Question: I'm making a simple 3D scene with a character and a floor but the character is hovering, or falling through the scene if I put the y coordinate to a negative.
'''
private void createCharacters() {
CapsuleCollisionShape capsule = new CapsuleCollisionShape(3f, 4f);
character = new CharacterControl(capsule, 0.01f);
model = (Node) assetManager.loadModel("Models/Ninja/Ninja.mesh.xml");
float scale = 0.25f;
model.scale(0.05f, 0.05f, 0.05f);
model.addControl(character);
character.setPhysicsLocation(new Vector3f(0, -0.15f, 0));
model.setShadowMode(ShadowMode.CastAndReceive);
character.setViewDirection(new Vector3f(1, 0, 0));
rootNode.attachChild(model);
getPhysicsSpace().add(character);
}
'''
The above code makes the character fall through the scene. Changing it just a little bit to this makes the character hover:
'character.setPhysicsLocation(new Vector3f(0, -0.09f, 0));'

If you want to inspect all of the code it's here
'''
package adventure;
import java.applet.Applet;
import com.jme3.math.Quaternion;
import com.jme3.math.FastMath;
import java.applet.AudioClip;
import java.awt.BorderLayout;
import java.awt.Dimension;
import java.awt.Image;
import java.awt.TextArea;
import java.net.MalformedURLException;
import java.net.URL;
import java.util.ArrayList;
import java.util.List;
import com.jme3.material.RenderState.FaceCullMode;
import javax.swing.JFrame;
import javax.swing.JPanel;
import com.jme3.renderer.queue.RenderQueue.ShadowMode;
import com.jme3.animation.AnimChannel;
import com.jme3.animation.AnimControl;
import com.jme3.animation.AnimEventListener;
import com.jme3.animation.LoopMode;
import com.jme3.app.SimpleApplication;
import com.jme3.asset.BlenderKey;
import com.jme3.asset.TextureKey;
import com.jme3.asset.plugins.ZipLocator;
import com.jme3.bullet.BulletAppState;
import com.jme3.bullet.PhysicsSpace;
import com.jme3.bullet.collision.PhysicsCollisionEvent;
import com.jme3.bullet.collision.PhysicsCollisionListener;
import com.jme3.bullet.collision.shapes.CapsuleCollisionShape;
import com.jme3.bullet.collision.shapes.CollisionShape;
import com.jme3.bullet.collision.shapes.SphereCollisionShape;
import com.jme3.bullet.control.CharacterControl;
import com.jme3.bullet.control.RigidBodyControl;
import com.jme3.bullet.util.CollisionShapeFactory;
import com.jme3.effect.ParticleEmitter;
import com.jme3.effect.ParticleMesh.Type;
import com.jme3.effect.shapes.EmitterSphereShape;
import com.jme3.input.ChaseCamera;
import com.jme3.input.KeyInput;
import com.jme3.input.controls.ActionListener;
import com.jme3.input.controls.KeyTrigger;
import com.jme3.light.DirectionalLight;
import com.jme3.material.Material;
import com.jme3.math.ColorRGBA;
import com.jme3.math.Vector2f;
import com.jme3.math.Vector3f;
import com.jme3.post.FilterPostProcessor;
import com.jme3.post.filters.BloomFilter;
import com.jme3.renderer.Camera;
import com.jme3.renderer.queue.RenderQueue.ShadowMode;
import com.jme3.scene.Geometry;
import com.jme3.scene.Node;
import com.jme3.scene.Spatial;
import com.jme3.scene.shape.Box;
import com.jme3.scene.shape.Sphere;
import com.jme3.scene.shape.Sphere.TextureMode;
import com.jme3.system.AppSettings;
import com.jme3.system.JmeCanvasContext;
import com.jme3.terrain.geomipmap.TerrainLodControl;
import com.jme3.terrain.geomipmap.TerrainQuad;
import com.jme3.terrain.heightmap.AbstractHeightMap;
import com.jme3.terrain.heightmap.ImageBasedHeightMap;
import com.jme3.texture.Texture;
import com.jme3.texture.Texture.WrapMode;
import com.jme3.util.SkyFactory;
public class MountainWorld extends SimpleApplication implements ActionListener,
PhysicsCollisionListener, AnimEventListener, Playable {
/** Prepare Materials */
Material wall_mat;
Material stone_mat;
Material floor_mat;
/** Prepare geometries and physical nodes for bricks and cannon balls. */
private RigidBodyControl brick_phy;
private static final Box box;
private RigidBodyControl ball_phy;
private static final Sphere sphere;
private RigidBodyControl floor_phy;
private static final Box floor;
/** dimensions used for bricks and wall */
private static final float brickLength = 0.48f;
private static final float brickWidth = 0.24f;
private static final float brickHeight = 0.12f;
static {
/** Initialize the cannon ball geometry */
sphere = new Sphere(32, 32, 0.4f, true, false);
sphere.setTextureMode(TextureMode.Projected);
/** Initialize the brick geometry */
box = new Box(Vector3f.ZERO, brickLength, brickHeight, brickWidth);
box.scaleTextureCoordinates(new Vector2f(1f, .5f));
/** Initialize the floor geometry */
floor = new Box(Vector3f.ZERO, 10f, 0.1f, 5f);
floor.scaleTextureCoordinates(new Vector2f(3, 6));
}
private static World world;
private static Person person;
private static Player dplayer;
private static TextArea textarea;
private BulletAppState bulletAppState;
private AnimChannel channel;
private AnimControl control;
// character
CharacterControl character;
Node model;
// temp vectors
Vector3f walkDirection = new Vector3f();
// terrain
TerrainQuad terrain;
RigidBodyControl terrainPhysicsNode;
// Materials
Material matRock;
Material matBullet;
// animation
AnimChannel animationChannel;
AnimChannel shootingChannel;
AnimControl animationControl;
float airTime = 0;
// camera
boolean left = false, right = false, up = false, down = false;
ChaseCamera chaseCam;
// bullet
Sphere bullet;
SphereCollisionShape bulletCollisionShape;
// explosion
ParticleEmitter effect;
// brick wall
Box brick;
float bLength = 0.8f;
float bWidth = 0.4f;
float bHeight = 0.4f;
FilterPostProcessor fpp;
private Spatial sceneModel;
private RigidBodyControl landscape;
public static void main(String[] args) {
java.awt.EventQueue.invokeLater(new Runnable() {
public void run() {
AppSettings settings = new AppSettings(true);
settings.setWidth(850);
settings.setHeight(440);
MountainWorld canvasApplication = new MountainWorld();
canvasApplication.setSettings(settings);
canvasApplication.createCanvas(); // create canvas!
JmeCanvasContext ctx = (JmeCanvasContext) canvasApplication
.getContext();
ctx.setSystemListener(canvasApplication);
Dimension dim = new Dimension(640, 480);
ctx.getCanvas().setPreferredSize(dim);
JFrame window = new JFrame("Mountain World");
window.setDefaultCloseOperation(JFrame.EXIT_ON_CLOSE);
JPanel panel = new JPanel(new BorderLayout()); // a panel
world = new DungeonWorld(canvasApplication);
person = new Person(world, "You", null);
dplayer = new Player(world, person);
Commands commands = new Commands(person);
textarea = new TextArea("", 10, 60,
TextArea.SCROLLBARS_VERTICAL_ONLY);
textarea.append("You are in a mountain. The trolls live here.
");
textarea.setEditable(false);
panel.add("West", ctx.getCanvas());
panel.add("East", commands);
panel.add("South", textarea);
window.add(panel);
window.pack();
window.setVisible(true);
canvasApplication.startCanvas();
}
});
}
@Override
public void simpleInitApp() {
bulletAppState = new BulletAppState();
bulletAppState.setThreadingType(BulletAppState.ThreadingType.PARALLEL);
stateManager.attach(bulletAppState);
setupKeys();
//prepareBullet();
//prepareEffect();
createLight();
//createSky();
initMaterials();
initFloor();
//createTerrain();
//createWall();
createCharacters();
setupChaseCamera();
setupAnimationController();
setupFilter();
}
/** Make a solid floor and add it to the scene. */
public void initFloor() {
Geometry floor_geo = new Geometry("Floor", floor);
floor_geo.setMaterial(floor_mat);
floor_geo.setLocalTranslation(0, -0.1f, 0);
this.rootNode.attachChild(floor_geo);
/* Make the floor physical with mass 0.0f! */
floor_phy = new RigidBodyControl(0.0f);
floor_geo.addControl(floor_phy);
bulletAppState.getPhysicsSpace().add(floor_phy);
}
/** Initialize the materials used in this scene. */
public void initMaterials() {
wall_mat = new Material(assetManager, "Common/MatDefs/Misc/Unshaded.j3md");
TextureKey key = new TextureKey("Textures/Terrain/BrickWall/BrickWall.jpg");
key.setGenerateMips(true);
Texture tex = assetManager.loadTexture(key);
wall_mat.setTexture("ColorMap", tex);
stone_mat = new Material(assetManager, "Common/MatDefs/Misc/Unshaded.j3md");
TextureKey key2 = new TextureKey("Textures/Terrain/Rock/Rock.PNG");
key2.setGenerateMips(true);
Texture tex2 = assetManager.loadTexture(key2);
stone_mat.setTexture("ColorMap", tex2);
floor_mat = new Material(assetManager, "Common/MatDefs/Misc/Unshaded.j3md");
TextureKey key3 = new TextureKey("Textures/Terrain/Pond/Pond.jpg");
key3.setGenerateMips(true);
Texture tex3 = assetManager.loadTexture(key3);
tex3.setWrap(WrapMode.Repeat);
floor_mat.setTexture("ColorMap", tex3);
}
private void setupFilter() {
FilterPostProcessor fpp = new FilterPostProcessor(assetManager);
BloomFilter bloom = new BloomFilter(BloomFilter.GlowMode.Objects);
fpp.addFilter(bloom);
viewPort.addProcessor(fpp);
}
private PhysicsSpace getPhysicsSpace() {
return bulletAppState.getPhysicsSpace();
}
private void setupKeys() {
inputManager.addMapping("wireframe", new KeyTrigger(KeyInput.KEY_T));
inputManager.addListener(this, "wireframe");
inputManager.addMapping("CharLeft", new KeyTrigger(KeyInput.KEY_A));
inputManager.addMapping("CharRight", new KeyTrigger(KeyInput.KEY_D));
inputManager.addMapping("CharUp", new KeyTrigger(KeyInput.KEY_W));
inputManager.addMapping("CharDown", new KeyTrigger(KeyInput.KEY_S));
inputManager.addMapping("CharSpace",
new KeyTrigger(KeyInput.KEY_RETURN));
inputManager
.addMapping("CharShoot", new KeyTrigger(KeyInput.KEY_SPACE));
inputManager.addListener(this, "CharLeft");
inputManager.addListener(this, "CharRight");
inputManager.addListener(this, "CharUp");
inputManager.addListener(this, "CharDown");
inputManager.addListener(this, "CharSpace");
inputManager.addListener(this, "CharShoot");
}
private void createWall() {
float xOff = -144;
float zOff = -40;
float startpt = bLength / 4 - xOff;
float height = 6.1f;
brick = new Box(Vector3f.ZERO, bLength, bHeight, bWidth);
brick.scaleTextureCoordinates(new Vector2f(1f, .5f));
for (int j = 0; j < 15; j++) {
for (int i = 0; i < 4; i++) {
Vector3f vt = new Vector3f(i * bLength * 2 + startpt, bHeight
+ height, zOff);
addBrick(vt);
}
startpt = -startpt;
height += 1.01f * bHeight;
}
}
private void addBrick(Vector3f ori) {
Geometry reBoxg = new Geometry("brick", brick);
reBoxg.setMaterial(matBullet);
reBoxg.setLocalTranslation(ori);
reBoxg.addControl(new RigidBodyControl(1.5f));
reBoxg.setShadowMode(ShadowMode.CastAndReceive);
this.rootNode.attachChild(reBoxg);
this.getPhysicsSpace().add(reBoxg);
}
private void prepareBullet() {
bullet = new Sphere(32, 32, 0.4f, true, false);
bullet.setTextureMode(TextureMode.Projected);
bulletCollisionShape = new SphereCollisionShape(0.4f);
matBullet = new Material(getAssetManager(),
"Common/MatDefs/Misc/Unshaded.j3md");
matBullet.setColor("Color", ColorRGBA.Green);
// matBullet.setColor("m_GlowColor", ColorRGBA.Green);
getPhysicsSpace().addCollisionListener(this);
}
private void prepareEffect() {
int COUNT_FACTOR = 1;
float COUNT_FACTOR_F = 1f;
effect = new ParticleEmitter("Flame", Type.Triangle, 32 * COUNT_FACTOR);
effect.setSelectRandomImage(true);
effect.setStartColor(new ColorRGBA(1f, 0.4f, 0.05f,
(float) (1f / COUNT_FACTOR_F)));
effect.setEndColor(new ColorRGBA(.4f, .22f, .12f, 0f));
effect.setStartSize(1.3f);
effect.setEndSize(2f);
effect.setShape(new EmitterSphereShape(Vector3f.ZERO, 1f));
effect.setParticlesPerSec(0);
effect.setGravity(0, -5, 0);
effect.setLowLife(.4f);
effect.setHighLife(.5f);
effect.setInitialVelocity(new Vector3f(0, 7, 0));
effect.setVelocityVariation(1f);
effect.setImagesX(2);
effect.setImagesY(2);
Material mat = new Material(assetManager,
"Common/MatDefs/Misc/Particle.j3md");
mat.setTexture("Texture",
assetManager.loadTexture("Effects/Explosion/flame.png"));
effect.setMaterial(mat);
// effect.setLocalScale(100);
rootNode.attachChild(effect);
}
private void createLight() {
Vector3f direction = new Vector3f(-0.1f, -0.7f, -1).normalizeLocal();
DirectionalLight dl = new DirectionalLight();
dl.setDirection(direction);
dl.setColor(new ColorRGBA(1f, 1f, 1f, 1.0f));
rootNode.addLight(dl);
}
private void createSky() {
rootNode.attachChild(SkyFactory.createSky(assetManager,
"Textures/Sky/Bright/BrightSky.dds", false));
}
private void createTerrain2() {
matRock = new Material(assetManager,
"Common/MatDefs/Terrain/TerrainLighting.j3md");
matRock.setBoolean("useTriPlanarMapping", false);
matRock.setBoolean("WardIso", true);
matRock.setTexture("AlphaMap",
assetManager.loadTexture("Textures/Terrain/splat/alphamap.png"));
Texture heightMapImage = assetManager
.loadTexture("Textures/Terrain/splat/mountains512.png");
Texture grass = assetManager
.loadTexture("Textures/Terrain/splat/grass.jpg");
grass.setWrap(WrapMode.Repeat);
matRock.setTexture("DiffuseMap", grass);
matRock.setFloat("DiffuseMap_0_scale", 64);
Texture dirt = assetManager
.loadTexture("Textures/Terrain/splat/dirt.jpg");
dirt.setWrap(WrapMode.Repeat);
matRock.setTexture("DiffuseMap_1", dirt);
matRock.setFloat("DiffuseMap_1_scale", 16);
Texture rock = assetManager
.loadTexture("Textures/Terrain/splat/road.jpg");
rock.setWrap(WrapMode.Repeat);
matRock.setTexture("DiffuseMap_2", rock);
matRock.setFloat("DiffuseMap_2_scale", 128);
Texture normalMap0 = assetManager
.loadTexture("Textures/Terrain/splat/grass_normal.jpg");
normalMap0.setWrap(WrapMode.Repeat);
Texture normalMap1 = assetManager
.loadTexture("Textures/Terrain/splat/dirt_normal.png");
normalMap1.setWrap(WrapMode.Repeat);
Texture normalMap2 = assetManager
.loadTexture("Textures/Terrain/splat/road_normal.png");
normalMap2.setWrap(WrapMode.Repeat);
matRock.setTexture("NormalMap", normalMap0);
matRock.setTexture("NormalMap_1", normalMap2);
matRock.setTexture("NormalMap_2", normalMap2);
AbstractHeightMap heightmap = null;
try {
heightmap = new ImageBasedHeightMap(heightMapImage.getImage(),
0.25f);
heightmap.load();
} catch (Exception e) {
e.printStackTrace();
}
terrain = new TerrainQuad("terrain", 65, 513, heightmap.getHeightMap());
List<Camera> cameras = new ArrayList<Camera>();
cameras.add(getCamera());
TerrainLodControl control = new TerrainLodControl(terrain, cameras);
terrain.addControl(control);
terrain.setMaterial(matRock);
terrain.setLocalScale(new Vector3f(2, 2, 2));
terrainPhysicsNode = new RigidBodyControl(
CollisionShapeFactory.createMeshShape(terrain), 0);
terrain.addControl(terrainPhysicsNode);
rootNode.attachChild(terrain);
getPhysicsSpace().add(terrainPhysicsNode);
}
private void createTerrain() {
assetManager.registerLocator("town.zip", ZipLocator.class);
sceneModel = assetManager.loadModel("main.scene");
//sceneModel = assetManager.loadModel("Scenes/ManyLights/Main.scene");
sceneModel.setLocalScale(2f);
//initFloor();
// We set up collision detection for the scene by creating a
// compound collision shape and a static RigidBodyControl with mass
// zero.
CollisionShape sceneShape = CollisionShapeFactory
.createMeshShape((Node) sceneModel);
landscape = new RigidBodyControl(sceneShape, 0);
sceneModel.addControl(landscape);
List<Camera> cameras = new ArrayList<Camera>();
cameras.add(getCamera());
rootNode.attachChild(sceneModel);
}
private void createCharacters() {
CapsuleCollisionShape capsule = new CapsuleCollisionShape(3f, 4f);
character = new CharacterControl(capsule, 0.01f);
model = (Node) assetManager.loadModel("Models/Ninja/Ninja.mesh.xml");
float scale = 0.25f;
model.scale(0.05f, 0.05f, 0.05f);
model.addControl(character);
character.setPhysicsLocation(new Vector3f(0, -0.09f, 0));
model.setShadowMode(ShadowMode.CastAndReceive);
character.setViewDirection(new Vector3f(1, 0, 0));
rootNode.attachChild(model);
getPhysicsSpace().add(character);
//BlenderKey blenderKey = new BlenderKey("Models/Oto/Oto.mesh.xml");
//Spatial man = (Spatial) assetManager.loadModel(blenderKey);
//man.setLocalTranslation(new Vector3f(-140, 12.5f, -10));
// man.setShadowMode(ShadowMode.CastAndReceive);
//rootNode.attachChild(man);
}
private void setupChaseCamera() {
flyCam.setEnabled(false);
chaseCam = new ChaseCamera(cam, model, inputManager);
}
private void setupAnimationController() {
animationControl = model.getControl(AnimControl.class);
animationControl.addListener(this);
animationChannel = animationControl.createChannel();
// shootingChannel = animationControl.createChannel();
// shootingChannel.addBone(animationControl.getSkeleton().getBone(
// "uparm.right"));
// shootingChannel.addBone(animationControl.getSkeleton().getBone(
// "arm.right"));
// shootingChannel.addBone(animationControl.getSkeleton().getBone(
// "hand.right"));
}
@Override
public void simpleUpdate(float tpf) {
Vector3f camDir = cam.getDirection().clone().multLocal(0.1f);
Vector3f camLeft = cam.getLeft().clone().multLocal(0.1f);
camDir.y = 0;
camLeft.y = 0;
walkDirection.set(0, 0, 0);
if (left) {
walkDirection.addLocal(camLeft);
}
if (right) {
walkDirection.addLocal(camLeft.negate());
}
if (up) {
walkDirection.addLocal(camDir);
}
if (down) {
walkDirection.addLocal(camDir.negate());
}
if (!character.onGround()) {
airTime = airTime + tpf;
} else {
airTime = 0;
}
if (walkDirection.length() == 0) {
if (!"Idle1".equals(animationChannel.getAnimationName())) {
animationChannel.setAnim("Idle1", 1f);
}
} else {
character.setViewDirection(walkDirection);
if (airTime > .3f) {
if (!"stand".equals(animationChannel.getAnimationName())) {
animationChannel.setAnim("stand");
}
} else if (!"Walk".equals(animationChannel.getAnimationName())) {
animationChannel.setAnim("Walk", 0.7f);
}
}
character.setWalkDirection(walkDirection);
}
public void onAction(String binding, boolean value, float tpf) {
if (binding.equals("CharLeft")) {
if (value) {
left = true;
} else {
left = false;
}
} else if (binding.equals("CharRight")) {
if (value) {
right = true;
} else {
right = false;
}
} else if (binding.equals("CharUp")) {
if (value) {
up = true;
} else {
up = false;
}
} else if (binding.equals("CharDown")) {
if (value) {
down = true;
} else {
down = false;
}
} else if (binding.equals("CharSpace")) {
character.jump();
} else if (binding.equals("CharShoot") && !value) {
bulletControl();
}
}
private void bulletControl() {
shootingChannel.setAnim("Dodge", 0.1f);
shootingChannel.setLoopMode(LoopMode.DontLoop);
Geometry bulletg = new Geometry("bullet", bullet);
bulletg.setMaterial(matBullet);
bulletg.setShadowMode(ShadowMode.CastAndReceive);
bulletg.setLocalTranslation(character.getPhysicsLocation().add(
cam.getDirection().mult(5)));
RigidBodyControl bulletControl = new BombControl(bulletCollisionShape,
1);
bulletControl.setCcdMotionThreshold(0.1f);
bulletControl.setLinearVelocity(cam.getDirection().mult(80));
bulletg.addControl(bulletControl);
rootNode.attachChild(bulletg);
getPhysicsSpace().add(bulletControl);
}
public void collision(PhysicsCollisionEvent event) {
if (event.getObjectA() instanceof BombControl) {
final Spatial node = event.getNodeA();
effect.killAllParticles();
effect.setLocalTranslation(node.getLocalTranslation());
effect.emitAllParticles();
} else if (event.getObjectB() instanceof BombControl) {
final Spatial node = event.getNodeB();
effect.killAllParticles();
effect.setLocalTranslation(node.getLocalTranslation());
effect.emitAllParticles();
}
}
public void onAnimCycleDone(AnimControl control, AnimChannel channel,
String animName) {
if (channel == shootingChannel) {
channel.setAnim("stand");
}
}
public void onAnimChange(AnimControl control, AnimChannel channel,
String animName) {
}
// Load an image from the net, making sure it has already been
// loaded when the method returns
public Image loadPicture(String imageName) {
return null;
}
// Load and play a sound from /usr/local/hacks/sounds/
public void playSound(String name) {
URL u = null;
try {
u = new URL("file:" + "/usr/local/hacks/sounds/" + name + ".au");
} catch (MalformedURLException e) {
}
AudioClip a = Applet.newAudioClip(u);
a.play();
}
}
'''
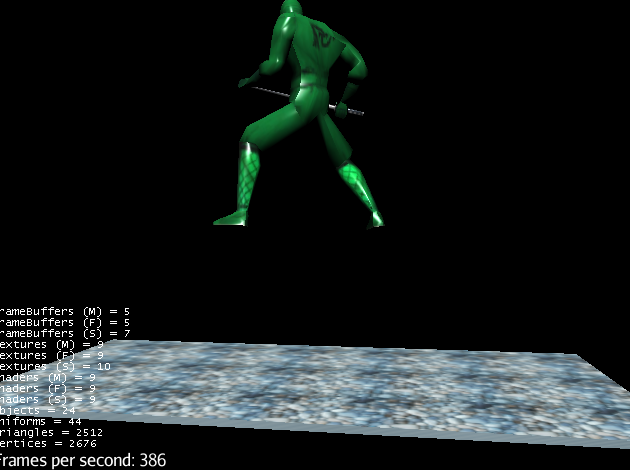
Answer: It appears this is due to this line of code:
'''
CapsuleCollisionShape capsule = new CapsuleCollisionShape(3f, 4f);
'''
and then you are scaling down the model. I dont know what the values passed in are, but i suppose one is a radius and the other one is a height, try moving down that 3f and that 4f to something lower, like 1.0f and 2.0f.
It seems the collision detection is pushing your character upwards because its collision shape is a capsule, which is of a different size than the model, and the model is placed in the middle of the capsule.